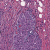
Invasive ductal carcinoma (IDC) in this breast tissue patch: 0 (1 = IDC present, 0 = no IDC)